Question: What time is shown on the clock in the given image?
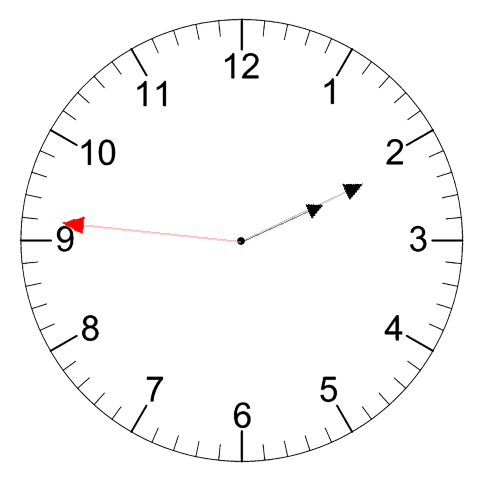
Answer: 02:10:46